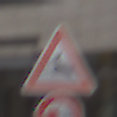
Verkehrszeichen: WildwechselRechts
Zusatzzeichen unten: UeberholverbotKraftfahrzeuge
Umgebung: Outdoor, Urban
Tageszeit: Midday
Wetter: Overcast
Licht: Natural
Jahreszeit: NotSpecified
Kontrast: LowContrast